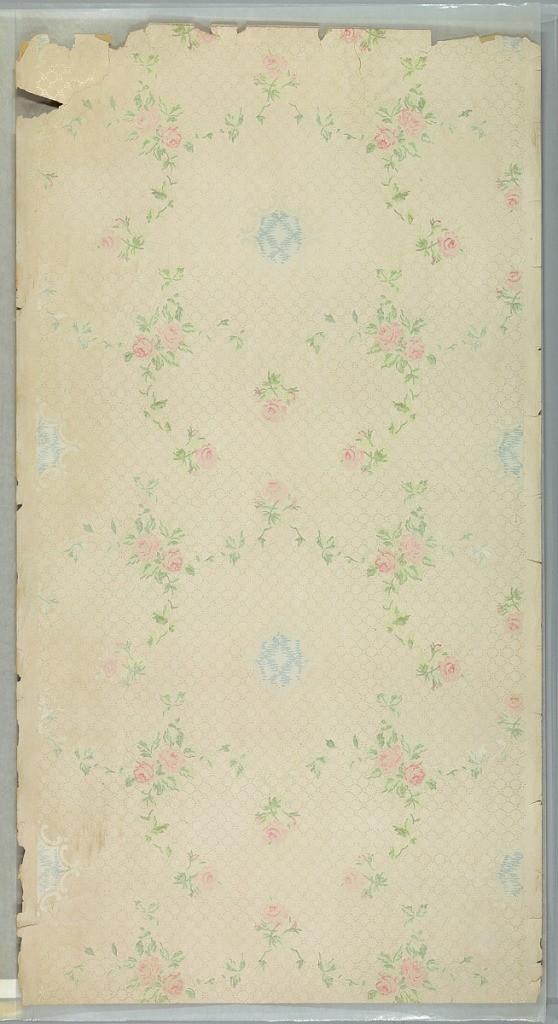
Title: Ceiling paper
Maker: Maxwell & Co., S.A., Chicago, Illinois, USA
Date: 1905–1915
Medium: Machine-printed paper, liquid mica
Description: Pink rose vining with blue moires medallions. Small trellis background. Printed in pinks, greens, blues, white and white liquid mica on white ground. Printed in selvedge: "S.A. Maxwell & Co." Water damage and torn pieces along edges.